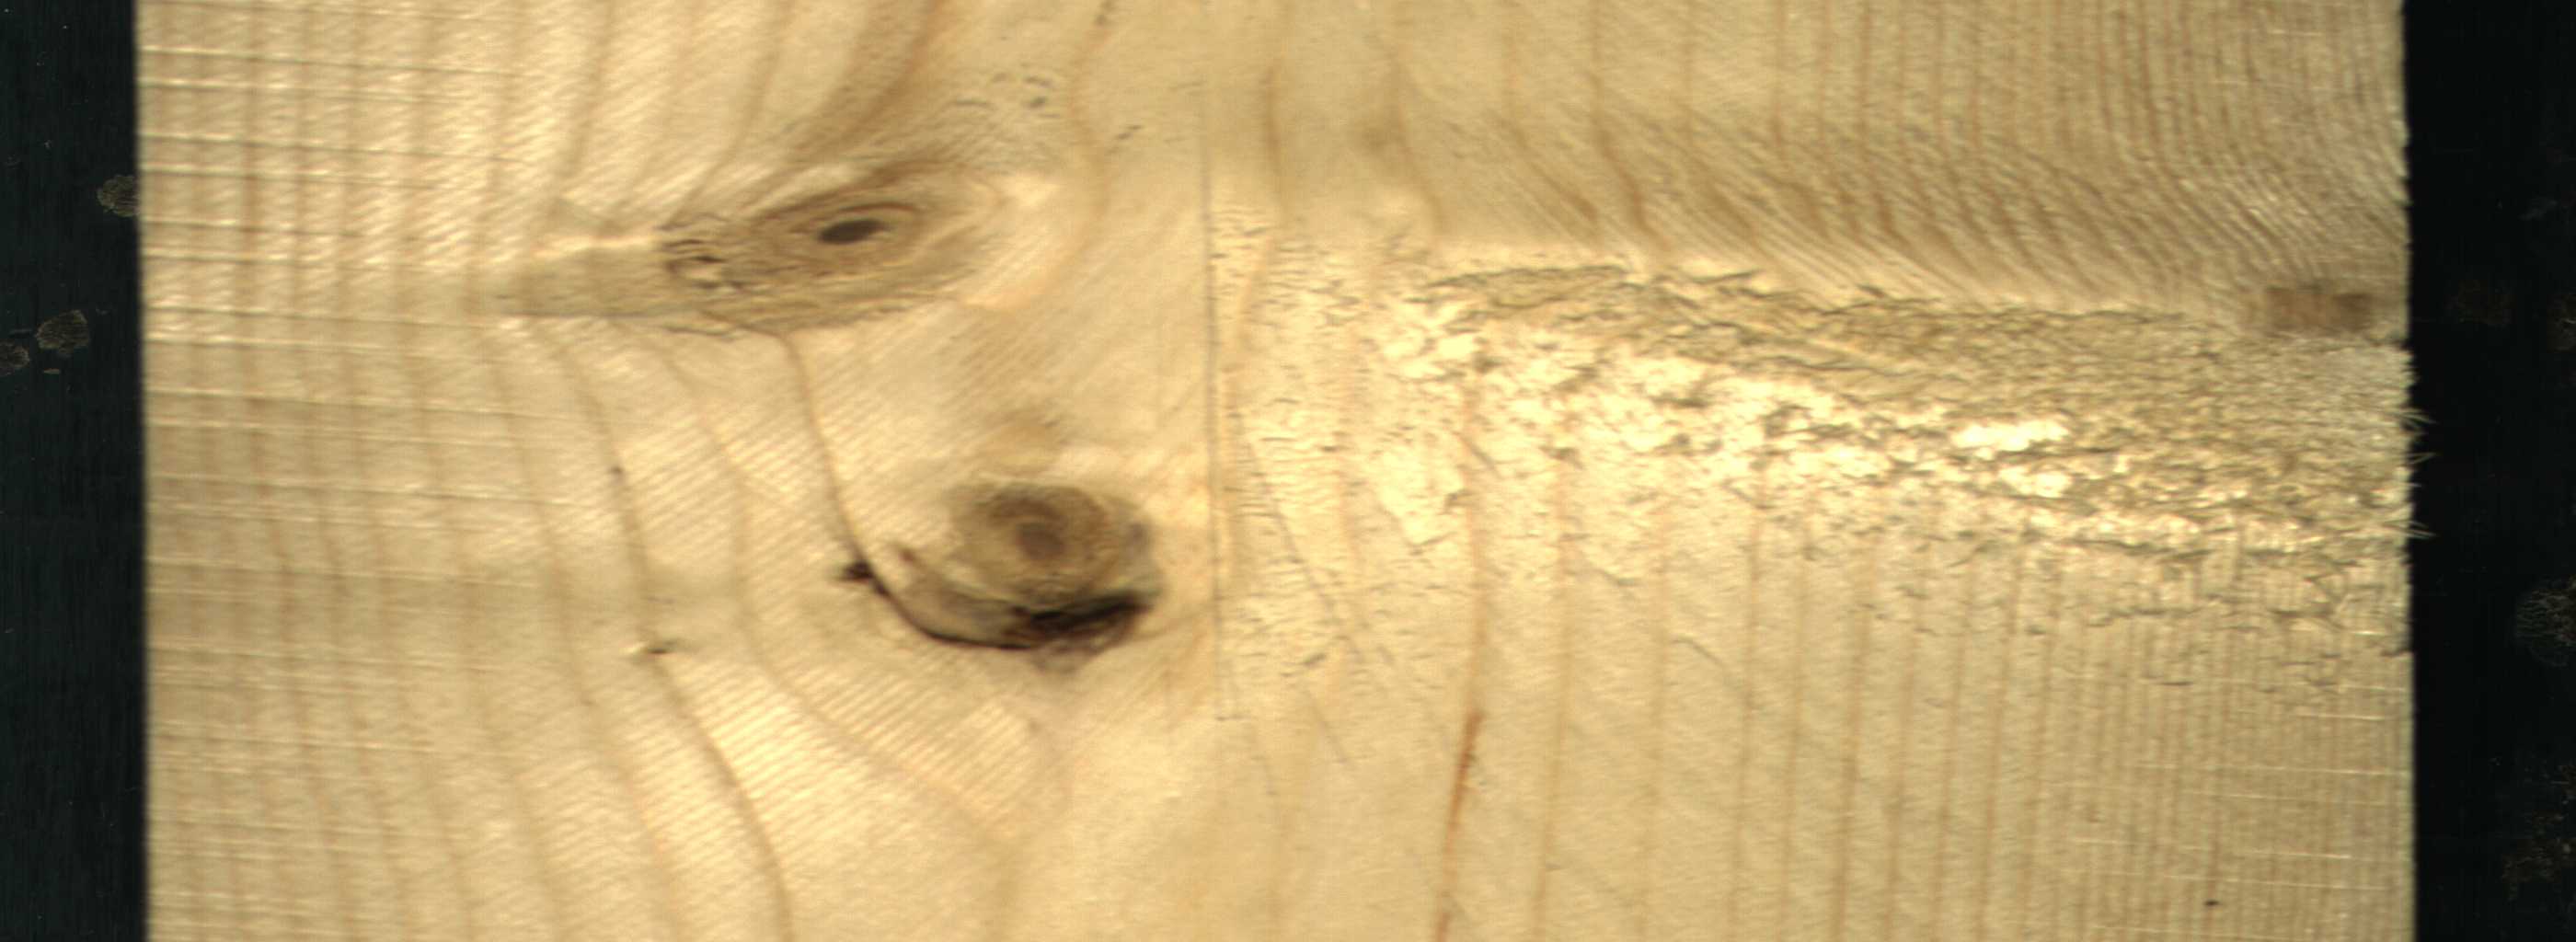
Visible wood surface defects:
resin
Dead_Knot
Live_Knot